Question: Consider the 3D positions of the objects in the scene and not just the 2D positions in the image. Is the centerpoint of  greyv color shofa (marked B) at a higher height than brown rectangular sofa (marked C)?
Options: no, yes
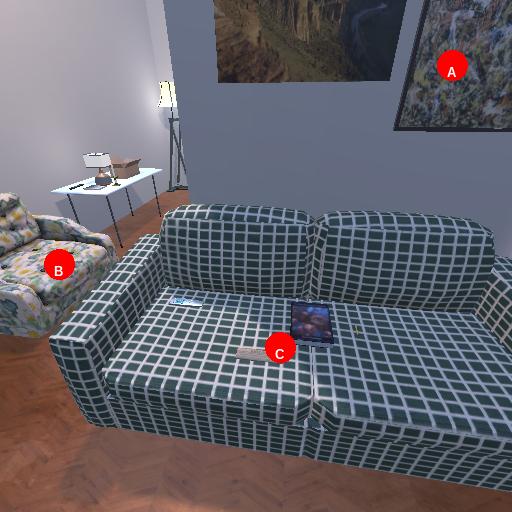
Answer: no